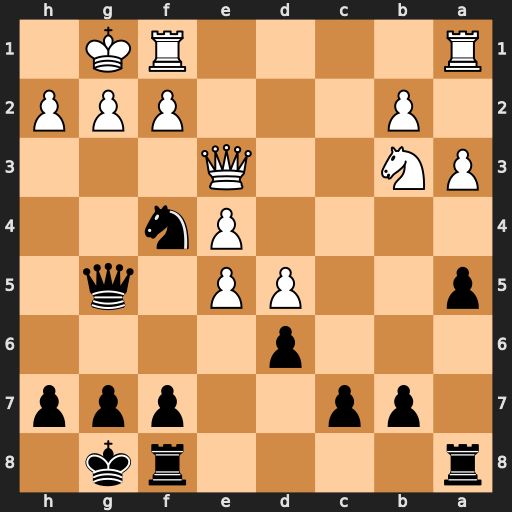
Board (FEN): r4rk1/1pp2ppp/3p4/p2PP1q1/4Pn2/PN2Q3/1P3PPP/R4RK1
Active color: b
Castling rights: -
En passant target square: -
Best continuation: Qxg2#